“费马点”是由十七世纪法国数学家费马提出并征解的一个问题, 该问题是: “在一个三角形内求作一点, 使其与此三角形的三个顶点的距离之和最小”. 如图1, 三个内角都小于$120^\circ$的$\triangle ABC$内部有一点$P$, 连接$PA, PB, PC$, 求$PA+PB+PC$的最小值. 我们称三角形内到三角形三个顶点距离之和最小的点为费马点. 要解决这个问题, 首先应想办法将这三条端点重合于一点的线段分离, 然后再将它们连接成一条折线, 并让折线的两个端点为定点, 这样依据“两点之间, 线段最短”, 就可求出这三条线段和的最小值. 某数学研究小组先后尝试了翻折、旋转、平移的方法, 发现通过旋转可以解决这个问题, 具体的做法如图2, 将$\triangle APC$绕点$C$顺时针旋转$60^\circ$, 得到$\triangle EDC$, 连接$PD, BE$, 则$BE$的长即为所求, 此时与三个顶点连线恰好三等分费马点$P$的周角. 同时小组成员研究教材发现: 已知对任意平面向量$\vec{AB}=(x,y)$, 把$\vec{AB}$绕其起点沿逆时针方向旋转$\theta$角得到向量$\vec{AQ}=(x\cos\theta-y\sin\theta, x\sin\theta+y\cos\theta)$.}

\textbf{(1) 已知平面内点$A(1,2)$, $B(1+\sqrt{2}, 2-2\sqrt{2})$, 把点$B$绕点$A$沿顺时针方向旋转$\frac{\pi}{4}$后得到点$P$, 求点$P$的坐标;}

\textbf{(2) 在$\triangle ABC$中, $\angle ACB=30^\circ$, $BC=12$, $AC=5$, 借助研究成果, 直接写出$PA+PB+PC$的最小值;}

\textbf{(3) 已知点$A(-1,0)$, $B(1,0)$, $C(0,2)$, 求$\triangle ABC$的费马点$P$的坐标.}

\vspace{1em}
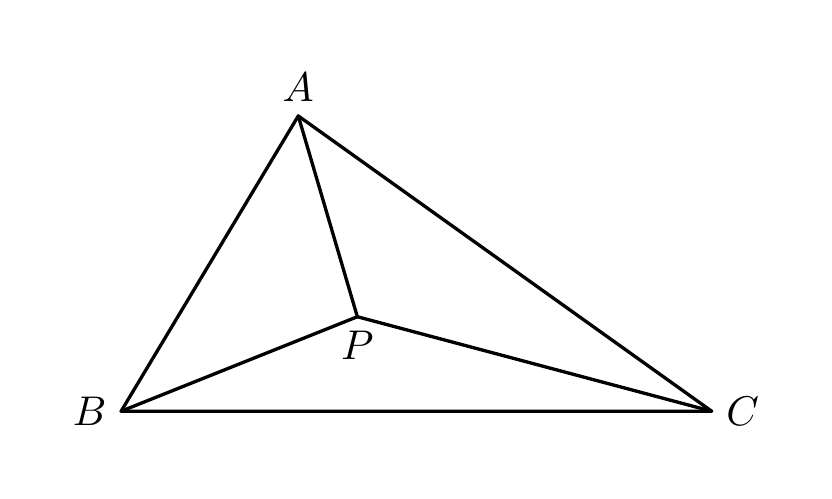
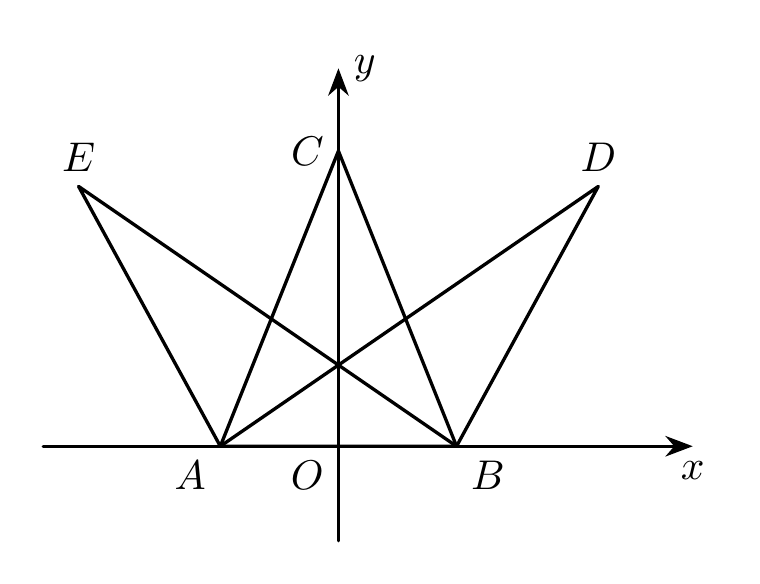
【解答】
\textbf{【答案】} 见试题解答内容

\vspace{1em}

\textbf{【分析】}
(1) 依题意直接代公式求解即可;

(2) 由费马点的求法知$CA$绕着点$C$顺时针旋转$60^\circ$, 与$CE$重合, 即得$\triangle ACE$为等边三角形, 由等边三角形性质可求得$PA+PB+PC$的最小值;

(3) 由$\vec{BC}$绕着点$B$顺时针旋转$\frac{\pi}{3}$得到$\vec{BD}$, 代入公式求得$D$点坐标, 再由图形的对称性知费马点$P$必在$y$轴上, 设$P(0,m)$, 由向量共线即可求得$P$点坐标.

\vspace{1em}

\textbf{【解答】}
解: (1) $\vec{AB}=(\sqrt{2}, -2\sqrt{2})$, $\vec{AB}$绕着点$A$顺时针旋转$\frac{\pi}{4}$, 即逆时针旋转$\frac{7\pi}{4}$,

代入公式得$\vec{AP}=(\sqrt{2}\cos\frac{7\pi}{4}-(-2\sqrt{2})\sin\frac{7\pi}{4}, \sqrt{2}\sin\frac{7\pi}{4}+(-2\sqrt{2})\cos\frac{7\pi}{4})=(-1, -3)$,

$\therefore \vec{OP}=\vec{OA}+\vec{AP}=(1, 2)+(-1, -3)=(0, -1)$,

$\therefore$ 点$P$的坐标为$(0, -1)$;

\vspace{0.5em}

\vspace{0.5em}

(2) 由费马点的求法知:

$CA$绕着点$C$顺时针旋转$60^\circ$, 与$CE$重合, $\angle ACB=30^\circ$,

$\therefore \triangle ACE$为等边三角形, 连接$BE$,

$PA+PB+PC$的最小值为$BE$, 由勾股定理易得$BE=13$;

\vspace{0.5em}

\vspace{0.5em}

(3) $\because \vec{BC}=(-1, 2)$, $\vec{BC}$绕着点$B$顺时针旋转$\frac{\pi}{3}$得到$\vec{BD}$,

代入公式得$\vec{BD}=(-\cos\frac{5\pi}{3}-2\sin\frac{5\pi}{3}, -\sin\frac{5\pi}{3}+2\cos\frac{5\pi}{3})=(-\frac{1}{2}+\sqrt{3}, 1+\frac{\sqrt{3}}{2})$. $\therefore \vec{OD}=\vec{OB}+\vec{BD}=(1, 0)+(-\frac{1}{2}+\sqrt{3}, 1+\frac{\sqrt{3}}{2})=(\frac{1}{2}+\sqrt{3}, 1+\frac{\sqrt{3}}{2})$

$\therefore D(\frac{1}{2}+\sqrt{3}, 1+\frac{\sqrt{3}}{2})$,

$\because \triangle ABC$中, $BC$与$AC$关于$y$轴对称,

$\therefore$ 旋转后$BD$与$AE$也关于$y$轴对称, 由图形的对称性知费马点$P$必在$y$轴上, 设$P(0, m)$,

\vspace{1em}

$\because A, P, D$三点共线, $\therefore \vec{AP}=(1, m)$, $\vec{AD}=(\frac{3}{2}+\sqrt{3}, 1+\frac{\sqrt{3}}{2})$,

$\therefore m(\frac{3}{2}+\sqrt{3})=1+\frac{\sqrt{3}}{2}$, $\therefore m=\frac{\sqrt{3}}{3}$, $P(0, \frac{\sqrt{3}}{3})$,

即$\triangle ABC$的费马点$P$的坐标为$P(0, \frac{\sqrt{3}}{3})$.

\vspace{1em}

\textbf{【点评】}
本题考查了三角形中的几何计算, 考查了数形结合思想及转化思想, 属于中档题.
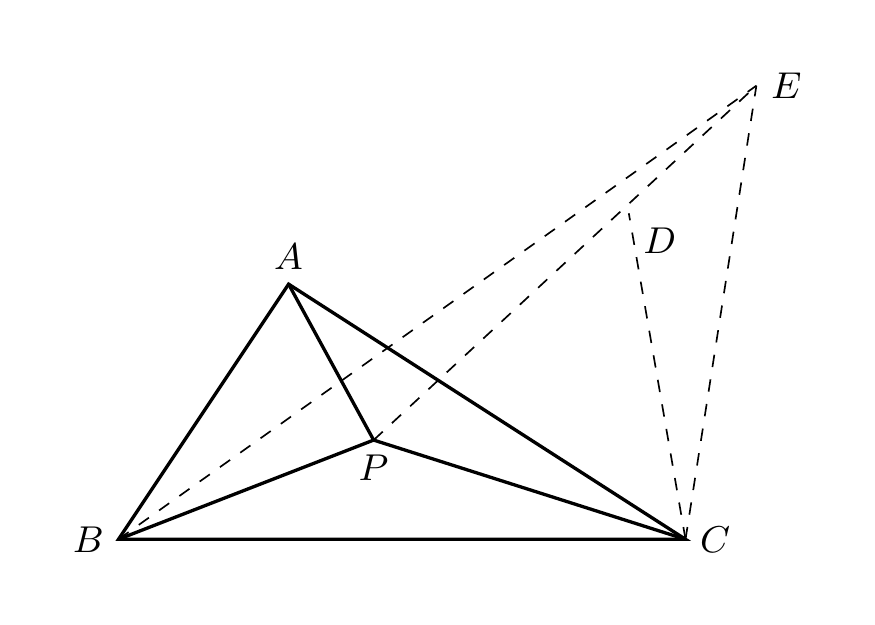